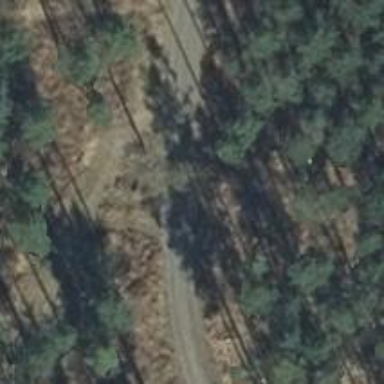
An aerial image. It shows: Track with grade 2 gravel surface.